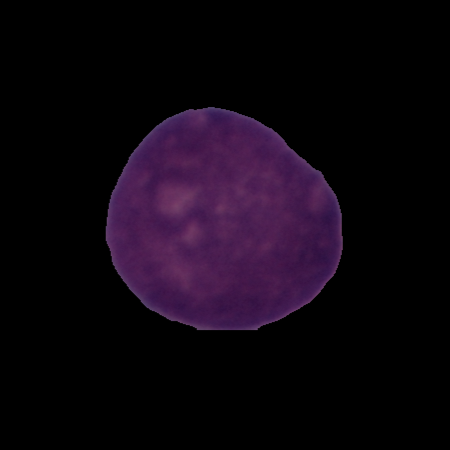
Label: cancer